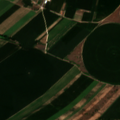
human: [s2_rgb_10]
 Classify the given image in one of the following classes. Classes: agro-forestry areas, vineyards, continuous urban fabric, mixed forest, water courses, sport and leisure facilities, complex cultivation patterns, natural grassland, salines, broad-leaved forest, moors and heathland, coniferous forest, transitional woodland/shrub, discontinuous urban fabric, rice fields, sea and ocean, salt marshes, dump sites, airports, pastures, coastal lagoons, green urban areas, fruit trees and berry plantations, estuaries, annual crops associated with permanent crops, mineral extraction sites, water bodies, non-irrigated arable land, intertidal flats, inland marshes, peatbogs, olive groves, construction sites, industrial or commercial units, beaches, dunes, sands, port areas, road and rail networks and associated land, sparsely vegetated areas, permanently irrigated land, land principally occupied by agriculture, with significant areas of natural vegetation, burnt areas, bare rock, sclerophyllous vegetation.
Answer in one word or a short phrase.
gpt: permanently irrigated land, complex cultivation patterns